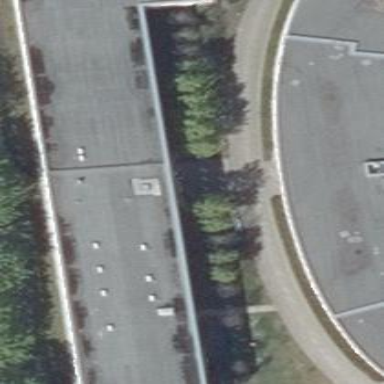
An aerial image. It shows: Commercial building.